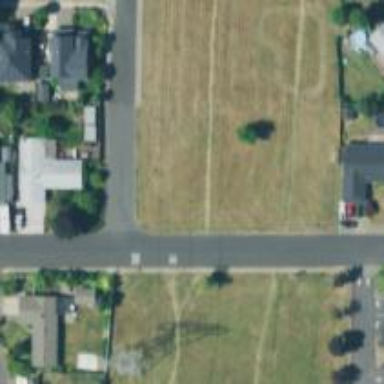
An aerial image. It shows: Tertiary road with sidewalk on the left.